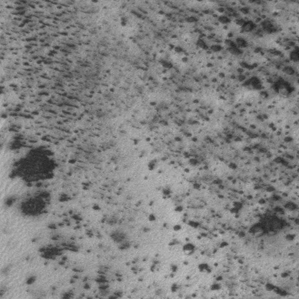
Label: frost